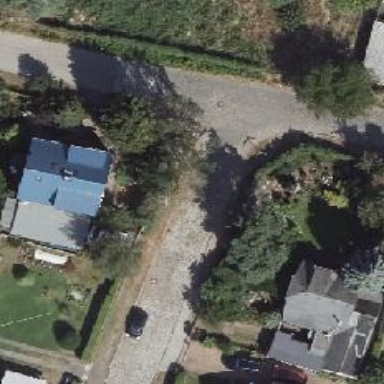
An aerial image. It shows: Residential road.